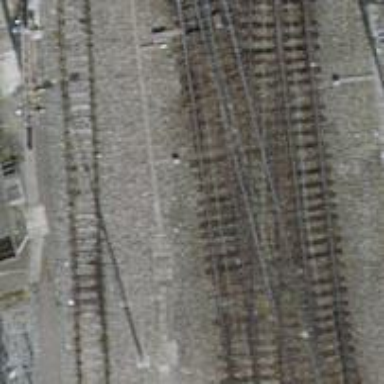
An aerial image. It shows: Yard with single rail track. The railway track is electrified with contact line for service purposes.